Field crop: maize
Growth stage: 2
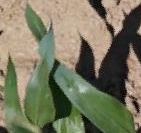
Species: maize